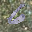
Label: 6